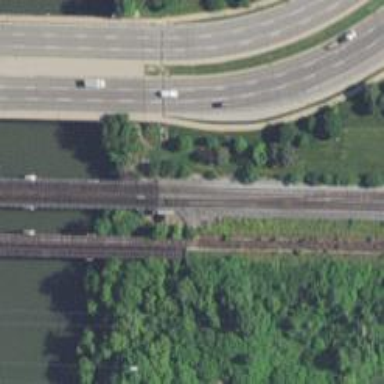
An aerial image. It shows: Disused railway bridge.